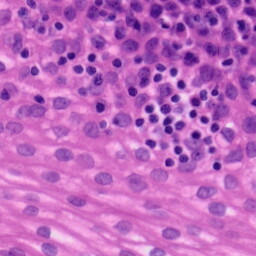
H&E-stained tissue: Tonsil